Question: I'm beginner swift developer. I'm stucked with this weather app.I'm downloading website data and then displaying in my label.
Unfortunately this whole process takes like 10 second to update my label.
This is probably not because of the network connection as the console is updated instantly.
Thanks for suggestions.

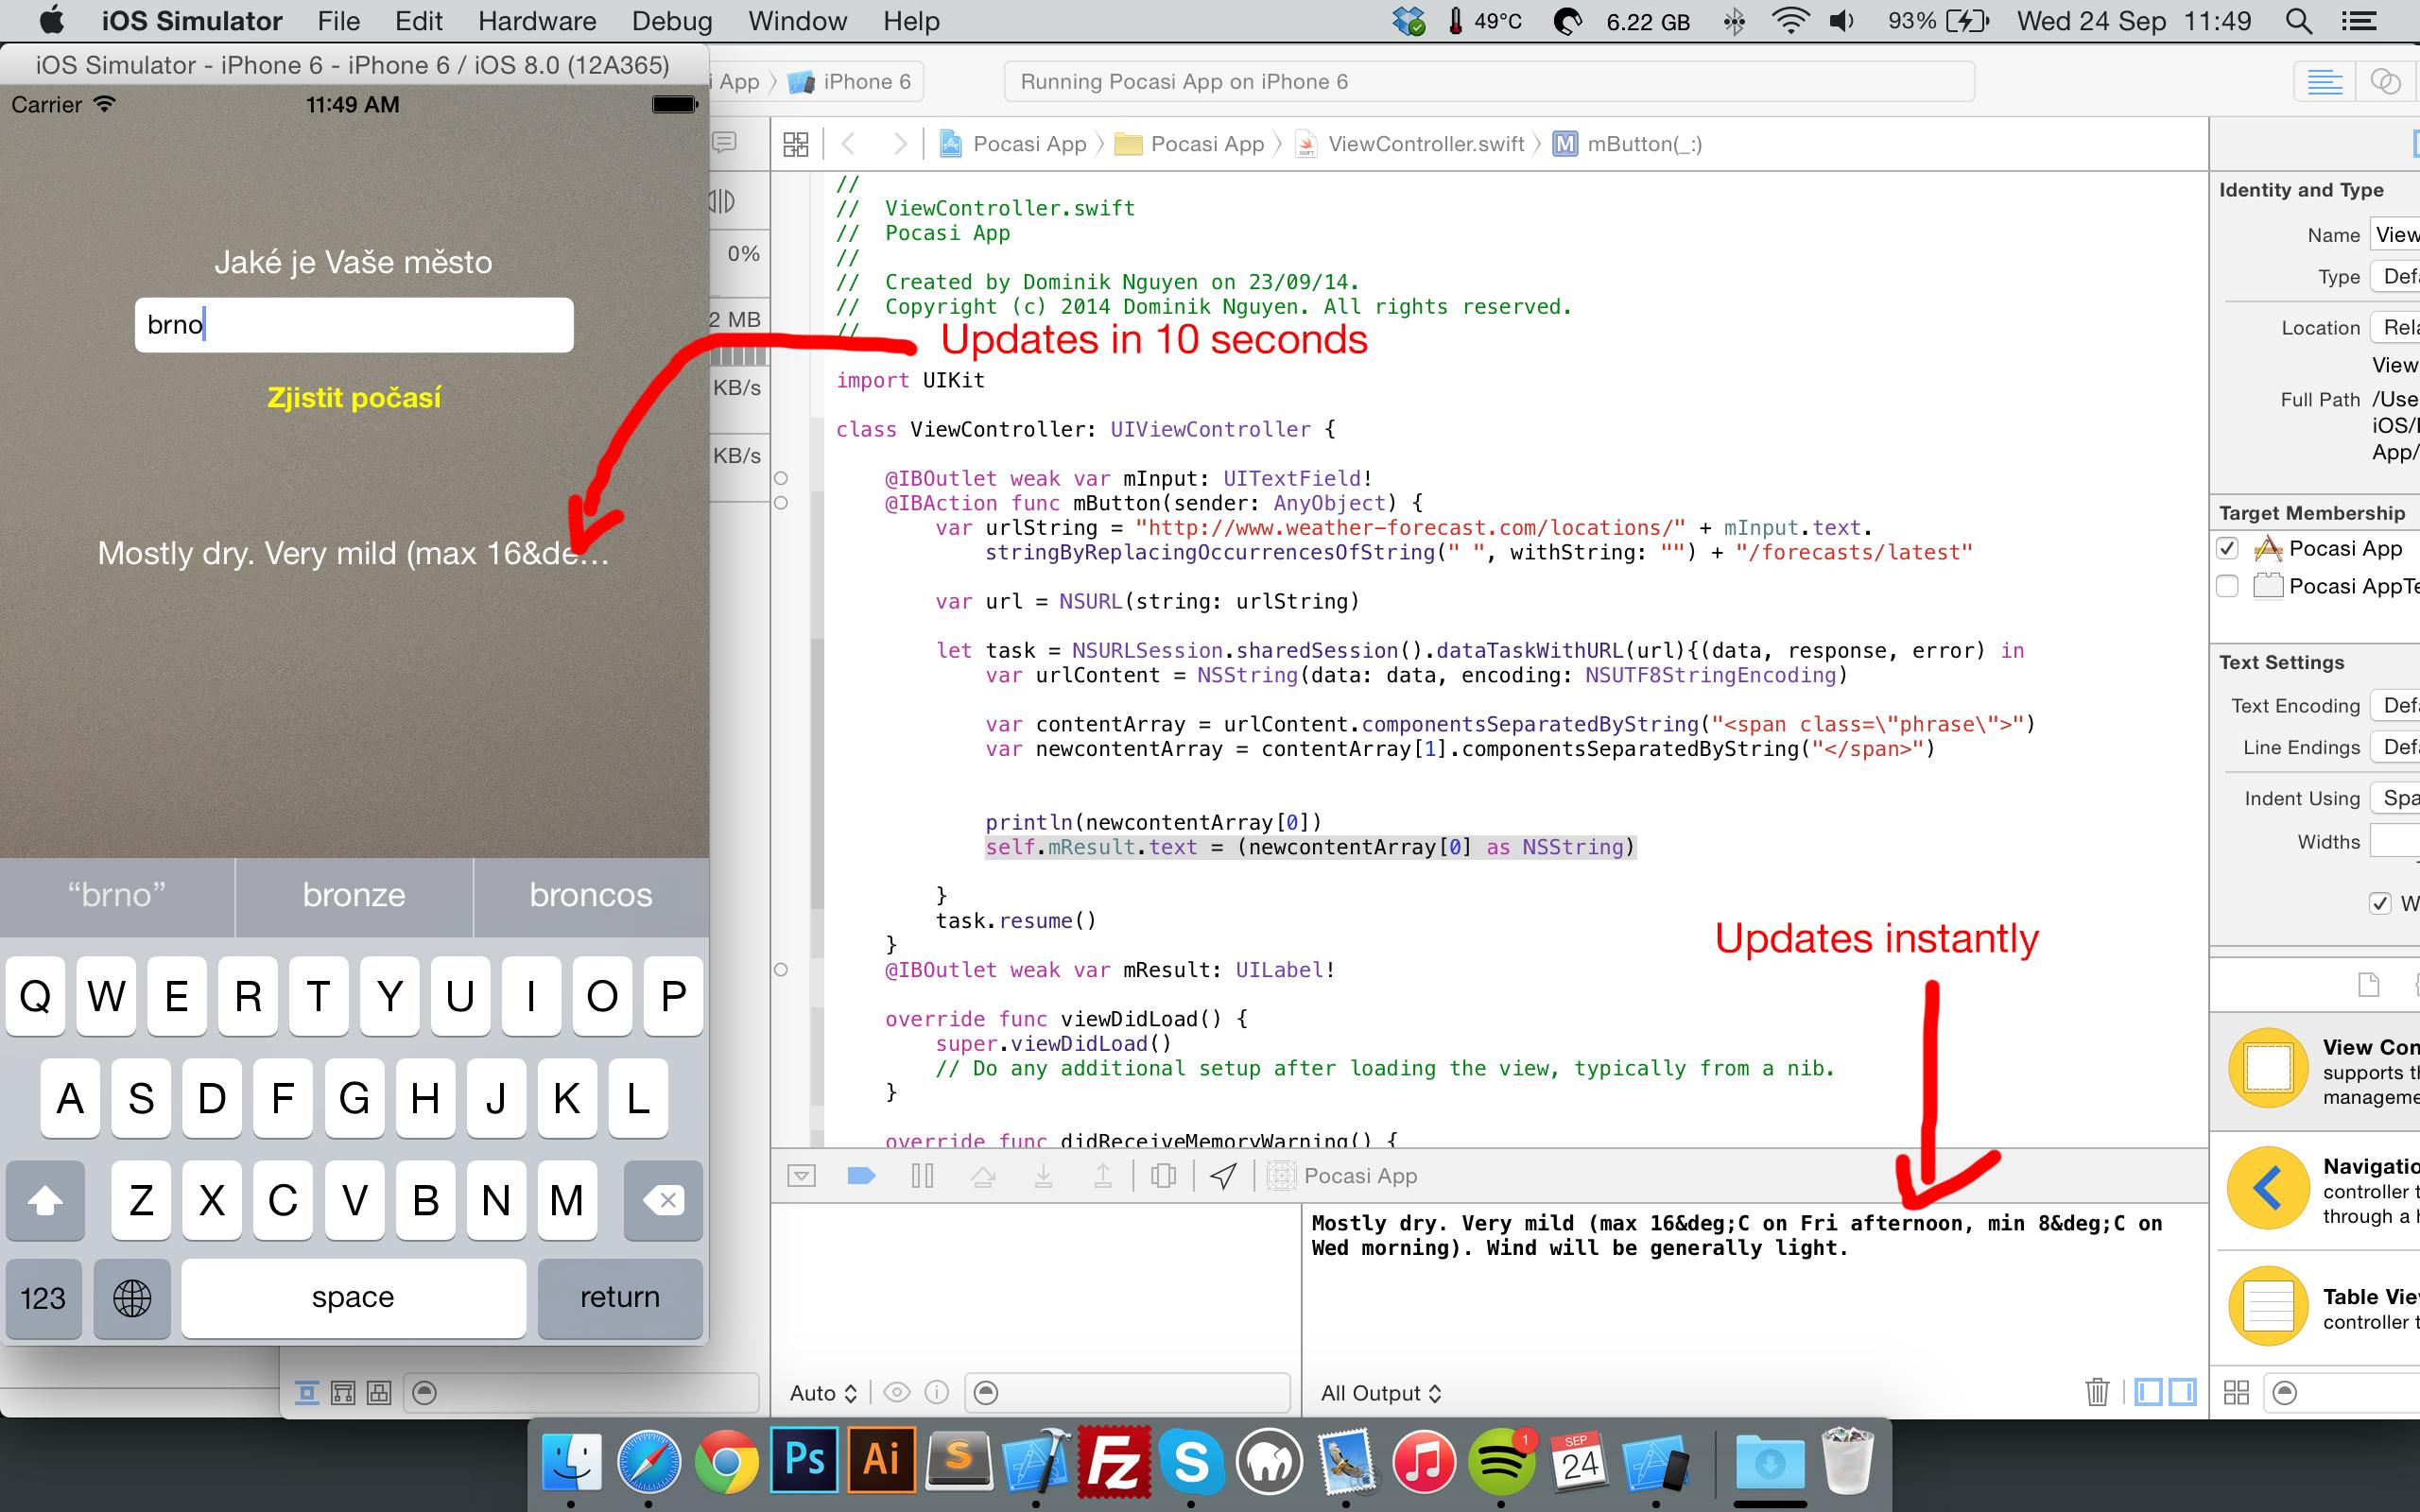
Answer: What happens is that code is probably run on a secondary thread. Any UI changes you make should be made on the main thread. So try this:
'''
dispatch_async(dispatch_get_main_queue()) {
// update label
}
'''
This should update your label instantly.